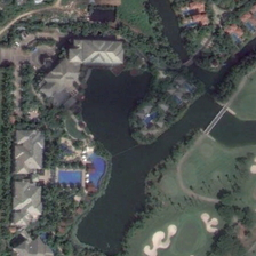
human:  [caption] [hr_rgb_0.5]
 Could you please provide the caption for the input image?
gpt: A scenic spot with beautiful scenery.

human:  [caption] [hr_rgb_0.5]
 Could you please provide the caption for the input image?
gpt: A river in a green mountain and sightseeing spot.

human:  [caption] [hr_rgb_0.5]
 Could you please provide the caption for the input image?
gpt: There are green trees and rivers.

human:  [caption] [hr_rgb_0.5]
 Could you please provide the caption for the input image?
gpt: There are a green tree and a river.

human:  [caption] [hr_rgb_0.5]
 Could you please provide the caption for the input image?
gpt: a green mountain and rivers of the tourist resort.